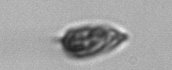
Label: Prorocentrum_triestinum